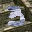
Label: 3